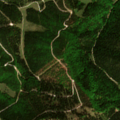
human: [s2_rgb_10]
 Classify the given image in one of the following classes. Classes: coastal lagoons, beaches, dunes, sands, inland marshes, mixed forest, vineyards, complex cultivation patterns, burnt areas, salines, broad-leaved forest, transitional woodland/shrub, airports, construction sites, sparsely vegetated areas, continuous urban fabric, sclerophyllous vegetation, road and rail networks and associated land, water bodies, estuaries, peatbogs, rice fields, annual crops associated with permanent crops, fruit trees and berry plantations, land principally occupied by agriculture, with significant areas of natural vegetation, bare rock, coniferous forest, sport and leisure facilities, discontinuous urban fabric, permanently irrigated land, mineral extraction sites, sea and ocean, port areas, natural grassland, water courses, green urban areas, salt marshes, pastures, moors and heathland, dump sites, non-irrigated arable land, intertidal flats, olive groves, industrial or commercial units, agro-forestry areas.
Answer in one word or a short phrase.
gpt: coniferous forest, mixed forest